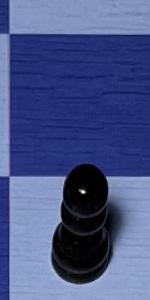
Label: Pawn_Black